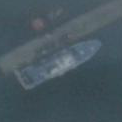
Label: civil